Interaction volume radius: 10 \u00c5
Interaction volume height: 10 \u00c5
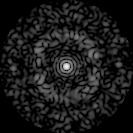
Disorder parameter: 0.817